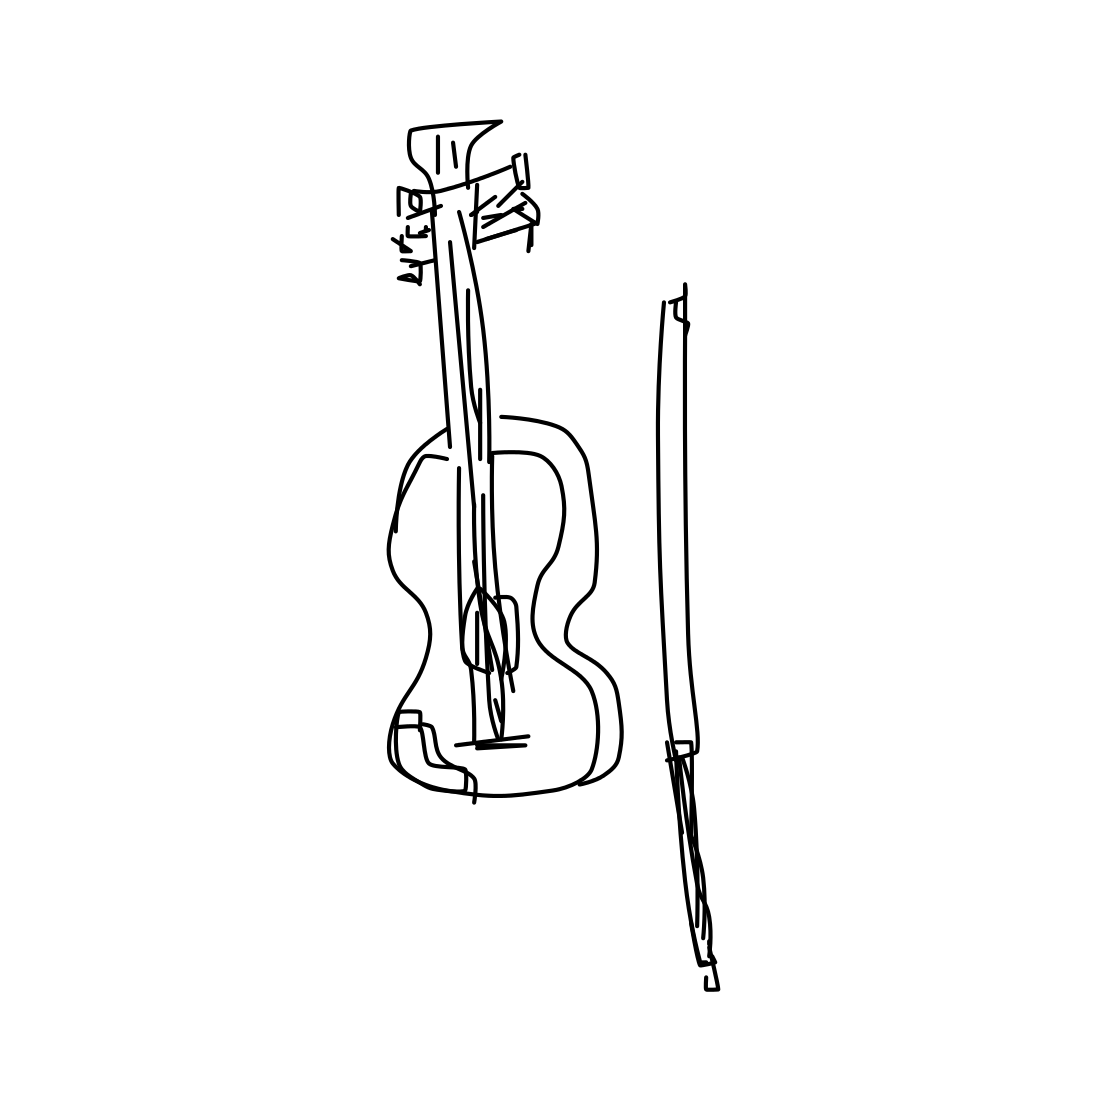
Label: violin